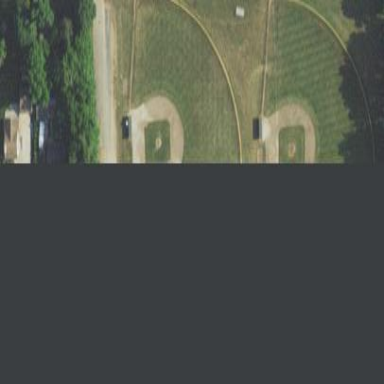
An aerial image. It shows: Baseball pitch for leisure land.